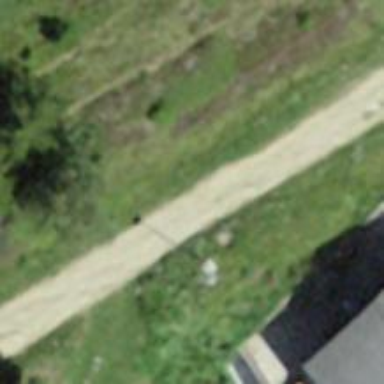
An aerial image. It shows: Service road with dirt surface.